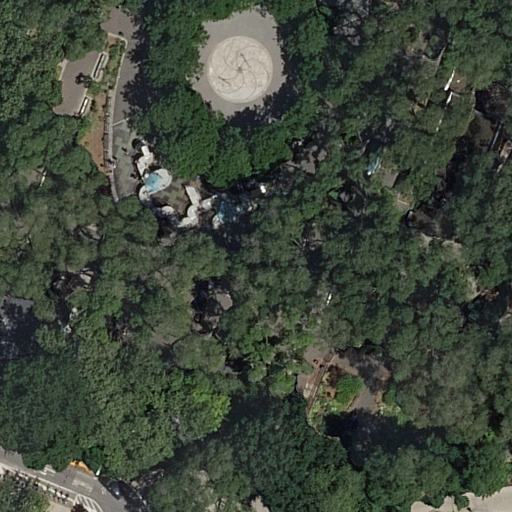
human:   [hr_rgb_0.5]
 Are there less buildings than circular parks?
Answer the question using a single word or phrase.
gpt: no

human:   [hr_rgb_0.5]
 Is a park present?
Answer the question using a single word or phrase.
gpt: yes

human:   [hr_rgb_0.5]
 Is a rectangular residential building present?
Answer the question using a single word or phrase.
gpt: no

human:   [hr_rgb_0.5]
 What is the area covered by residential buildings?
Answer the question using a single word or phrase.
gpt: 367m2

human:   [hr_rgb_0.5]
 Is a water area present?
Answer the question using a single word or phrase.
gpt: yes

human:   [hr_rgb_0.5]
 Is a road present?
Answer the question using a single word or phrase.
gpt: yes

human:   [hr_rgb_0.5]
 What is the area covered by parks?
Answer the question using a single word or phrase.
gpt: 9466m2

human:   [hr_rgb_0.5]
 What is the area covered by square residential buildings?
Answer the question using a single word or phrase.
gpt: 0m2

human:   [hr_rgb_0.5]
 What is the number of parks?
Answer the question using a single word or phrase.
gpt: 2

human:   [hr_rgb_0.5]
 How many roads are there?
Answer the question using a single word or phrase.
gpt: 10

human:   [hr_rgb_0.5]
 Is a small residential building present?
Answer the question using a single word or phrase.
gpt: no

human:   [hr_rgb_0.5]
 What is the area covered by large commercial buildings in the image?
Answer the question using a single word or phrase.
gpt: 0m2

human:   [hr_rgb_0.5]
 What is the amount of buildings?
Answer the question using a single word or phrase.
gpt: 1

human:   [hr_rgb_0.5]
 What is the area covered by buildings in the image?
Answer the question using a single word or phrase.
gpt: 367m2

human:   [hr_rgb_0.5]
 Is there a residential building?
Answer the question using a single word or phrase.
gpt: yes

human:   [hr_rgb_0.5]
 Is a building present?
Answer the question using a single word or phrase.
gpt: yes

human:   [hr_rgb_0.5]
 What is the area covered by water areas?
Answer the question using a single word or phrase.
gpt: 140m2

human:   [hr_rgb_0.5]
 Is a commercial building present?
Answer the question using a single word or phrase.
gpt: no

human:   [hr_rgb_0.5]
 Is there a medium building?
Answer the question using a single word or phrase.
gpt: yes

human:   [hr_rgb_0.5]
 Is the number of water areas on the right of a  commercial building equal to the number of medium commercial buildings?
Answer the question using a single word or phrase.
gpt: yes

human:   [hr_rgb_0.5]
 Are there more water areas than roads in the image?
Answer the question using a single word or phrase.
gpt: no

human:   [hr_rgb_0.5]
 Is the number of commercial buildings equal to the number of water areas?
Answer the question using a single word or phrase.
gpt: no

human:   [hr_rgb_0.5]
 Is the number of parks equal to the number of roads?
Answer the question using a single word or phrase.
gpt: no

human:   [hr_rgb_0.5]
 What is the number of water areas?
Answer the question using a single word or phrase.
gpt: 1

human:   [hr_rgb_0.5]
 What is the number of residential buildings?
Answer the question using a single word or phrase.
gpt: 1

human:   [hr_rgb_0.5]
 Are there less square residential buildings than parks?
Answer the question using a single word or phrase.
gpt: yes

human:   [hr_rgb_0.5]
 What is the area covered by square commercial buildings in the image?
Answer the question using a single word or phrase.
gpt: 0m2

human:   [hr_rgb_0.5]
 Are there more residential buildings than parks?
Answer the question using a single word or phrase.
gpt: no

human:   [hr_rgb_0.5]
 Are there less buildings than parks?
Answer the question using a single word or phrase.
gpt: yes

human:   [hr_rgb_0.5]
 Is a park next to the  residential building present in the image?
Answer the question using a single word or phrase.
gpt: yes

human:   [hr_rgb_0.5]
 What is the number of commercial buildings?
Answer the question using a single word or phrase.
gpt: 0

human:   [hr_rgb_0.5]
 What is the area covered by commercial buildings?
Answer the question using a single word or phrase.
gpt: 0m2

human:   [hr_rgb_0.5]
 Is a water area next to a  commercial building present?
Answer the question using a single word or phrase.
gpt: no

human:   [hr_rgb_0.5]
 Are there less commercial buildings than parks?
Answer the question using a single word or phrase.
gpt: yes

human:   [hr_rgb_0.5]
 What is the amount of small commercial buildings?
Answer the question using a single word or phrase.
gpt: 0

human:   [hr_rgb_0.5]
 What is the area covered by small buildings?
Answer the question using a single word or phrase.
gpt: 0m2

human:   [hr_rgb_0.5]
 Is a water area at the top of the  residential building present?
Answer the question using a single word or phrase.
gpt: yes

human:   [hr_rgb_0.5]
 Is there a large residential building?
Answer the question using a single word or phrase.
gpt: no

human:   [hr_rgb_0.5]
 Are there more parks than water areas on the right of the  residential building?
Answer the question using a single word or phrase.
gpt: yes

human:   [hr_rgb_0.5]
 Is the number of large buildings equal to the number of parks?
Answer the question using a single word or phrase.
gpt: no

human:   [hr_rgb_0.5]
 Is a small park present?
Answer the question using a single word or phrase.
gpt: no

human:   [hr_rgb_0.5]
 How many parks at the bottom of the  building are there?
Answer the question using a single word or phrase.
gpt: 1

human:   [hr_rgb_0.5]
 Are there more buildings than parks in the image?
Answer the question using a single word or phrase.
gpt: no

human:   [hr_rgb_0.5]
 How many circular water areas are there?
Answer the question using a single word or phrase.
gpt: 1

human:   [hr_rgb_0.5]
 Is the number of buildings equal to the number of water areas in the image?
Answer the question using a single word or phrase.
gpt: yes

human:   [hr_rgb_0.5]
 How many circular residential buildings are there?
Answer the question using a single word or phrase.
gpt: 0

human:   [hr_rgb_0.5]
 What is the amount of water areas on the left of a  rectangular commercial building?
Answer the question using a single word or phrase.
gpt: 0

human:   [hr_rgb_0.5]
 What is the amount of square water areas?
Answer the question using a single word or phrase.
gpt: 1

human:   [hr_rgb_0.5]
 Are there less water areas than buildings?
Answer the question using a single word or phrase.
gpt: no

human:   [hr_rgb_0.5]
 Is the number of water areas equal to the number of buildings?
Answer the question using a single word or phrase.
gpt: yes

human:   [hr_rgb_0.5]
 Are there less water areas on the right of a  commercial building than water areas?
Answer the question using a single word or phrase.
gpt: yes

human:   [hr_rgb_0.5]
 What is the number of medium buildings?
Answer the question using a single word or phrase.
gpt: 1

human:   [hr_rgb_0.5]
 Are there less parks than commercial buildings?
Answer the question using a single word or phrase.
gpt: no

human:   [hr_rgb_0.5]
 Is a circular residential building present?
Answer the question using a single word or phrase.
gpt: no

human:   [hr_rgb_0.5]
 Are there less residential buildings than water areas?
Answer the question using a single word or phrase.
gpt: no

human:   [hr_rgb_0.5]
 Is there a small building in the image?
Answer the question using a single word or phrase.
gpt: no

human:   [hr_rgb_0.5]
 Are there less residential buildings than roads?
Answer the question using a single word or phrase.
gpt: yes

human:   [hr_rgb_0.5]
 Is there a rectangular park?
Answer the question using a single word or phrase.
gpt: yes

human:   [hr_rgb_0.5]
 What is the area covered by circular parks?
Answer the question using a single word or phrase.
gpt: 0m2

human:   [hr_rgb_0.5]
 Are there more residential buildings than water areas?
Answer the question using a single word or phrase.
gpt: no

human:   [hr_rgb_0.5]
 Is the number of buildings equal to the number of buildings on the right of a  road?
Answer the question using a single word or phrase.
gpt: yes

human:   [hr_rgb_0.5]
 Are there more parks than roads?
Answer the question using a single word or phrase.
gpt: no

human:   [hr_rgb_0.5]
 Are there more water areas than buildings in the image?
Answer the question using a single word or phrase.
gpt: no

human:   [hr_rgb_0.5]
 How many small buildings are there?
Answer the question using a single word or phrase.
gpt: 0